Interaction volume radius: 10 \u00c5
Interaction volume height: 25 \u00c5
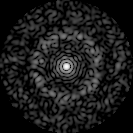
Disorder parameter: 0.832